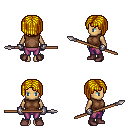
a pixel art fantasy rpg character, female body template, human, tanned skin, brown sleeveless shirt, magenta pants, blonde pageboy hairstyle, metal gloves, maroon shoes, spear, four views (front, back, left, right), 2x2 character sprite sheet, small pixel art, hard edges, no anti-aliasing